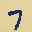
Label: 7